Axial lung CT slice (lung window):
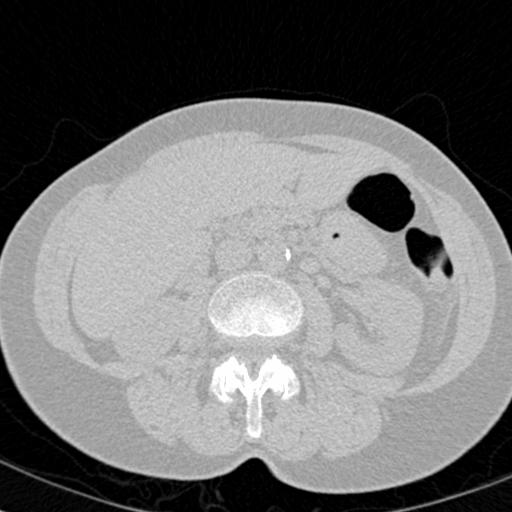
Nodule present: no